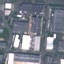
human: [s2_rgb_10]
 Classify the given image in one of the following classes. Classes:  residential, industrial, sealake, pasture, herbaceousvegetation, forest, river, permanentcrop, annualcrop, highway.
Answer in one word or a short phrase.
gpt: Industrial